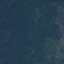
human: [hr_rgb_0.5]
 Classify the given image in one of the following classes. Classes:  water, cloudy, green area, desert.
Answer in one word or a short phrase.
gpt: green area